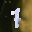
Label: 7